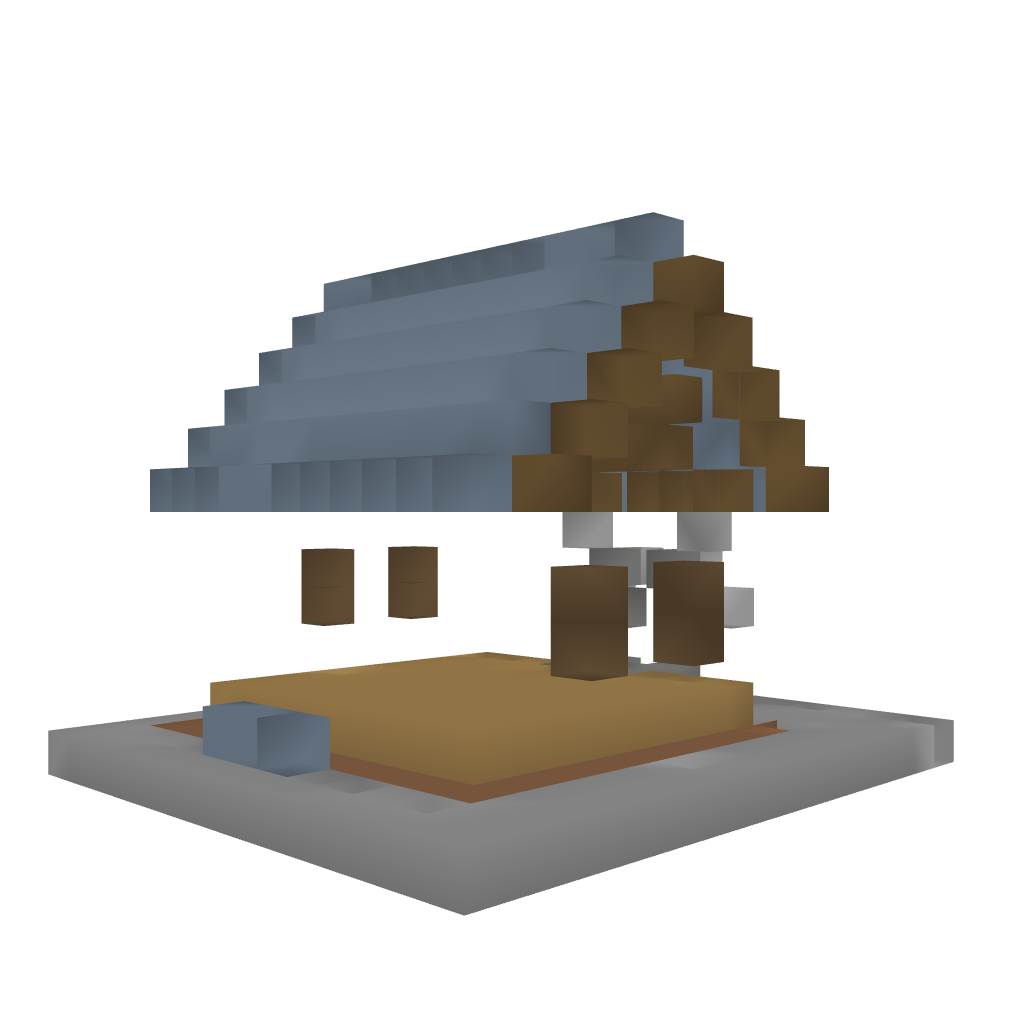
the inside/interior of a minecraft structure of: Small Cabin House